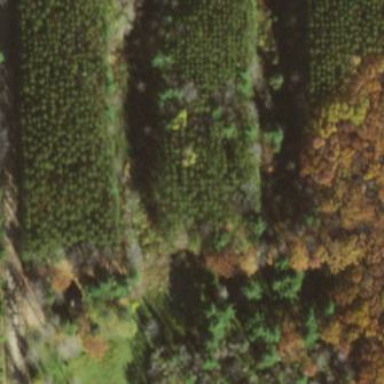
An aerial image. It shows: Forest area mainly used for producing Christmas trees.